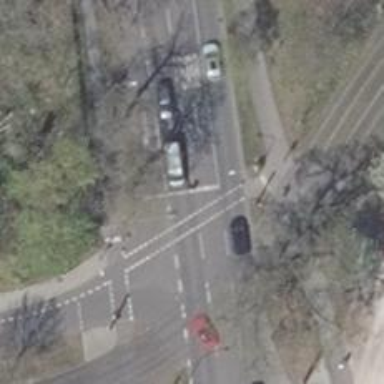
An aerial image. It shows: Primary highway with separate asphalt sidewalks and cycleways.